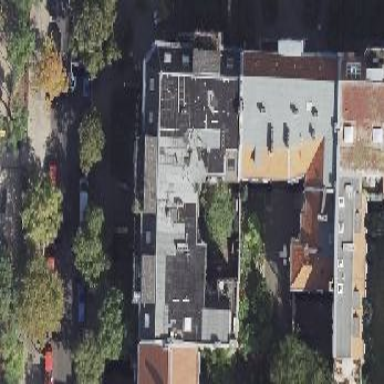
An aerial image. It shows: Unique apartment building with quadruple saltbox roof shape.